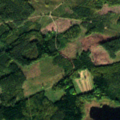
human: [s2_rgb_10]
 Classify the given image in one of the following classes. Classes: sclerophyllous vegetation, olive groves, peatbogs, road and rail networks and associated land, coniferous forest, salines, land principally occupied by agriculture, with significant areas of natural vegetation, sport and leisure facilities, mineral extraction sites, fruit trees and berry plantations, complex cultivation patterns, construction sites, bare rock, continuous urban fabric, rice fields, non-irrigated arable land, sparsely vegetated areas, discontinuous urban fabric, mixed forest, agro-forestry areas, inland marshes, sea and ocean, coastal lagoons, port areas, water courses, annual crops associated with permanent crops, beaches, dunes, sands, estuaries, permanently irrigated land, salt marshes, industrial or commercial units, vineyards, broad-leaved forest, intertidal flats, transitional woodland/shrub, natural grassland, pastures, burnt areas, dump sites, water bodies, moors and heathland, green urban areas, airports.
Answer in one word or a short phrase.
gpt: mixed forest, transitional woodland/shrub, water bodies